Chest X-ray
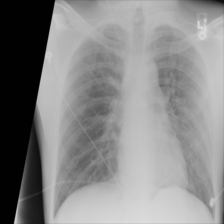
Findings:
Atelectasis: negative
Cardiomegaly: negative
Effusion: negative
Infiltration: negative
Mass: negative
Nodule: negative
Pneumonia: negative
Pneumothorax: positive
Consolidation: negative
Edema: negative
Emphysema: negative
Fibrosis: negative
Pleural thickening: negative
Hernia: negative